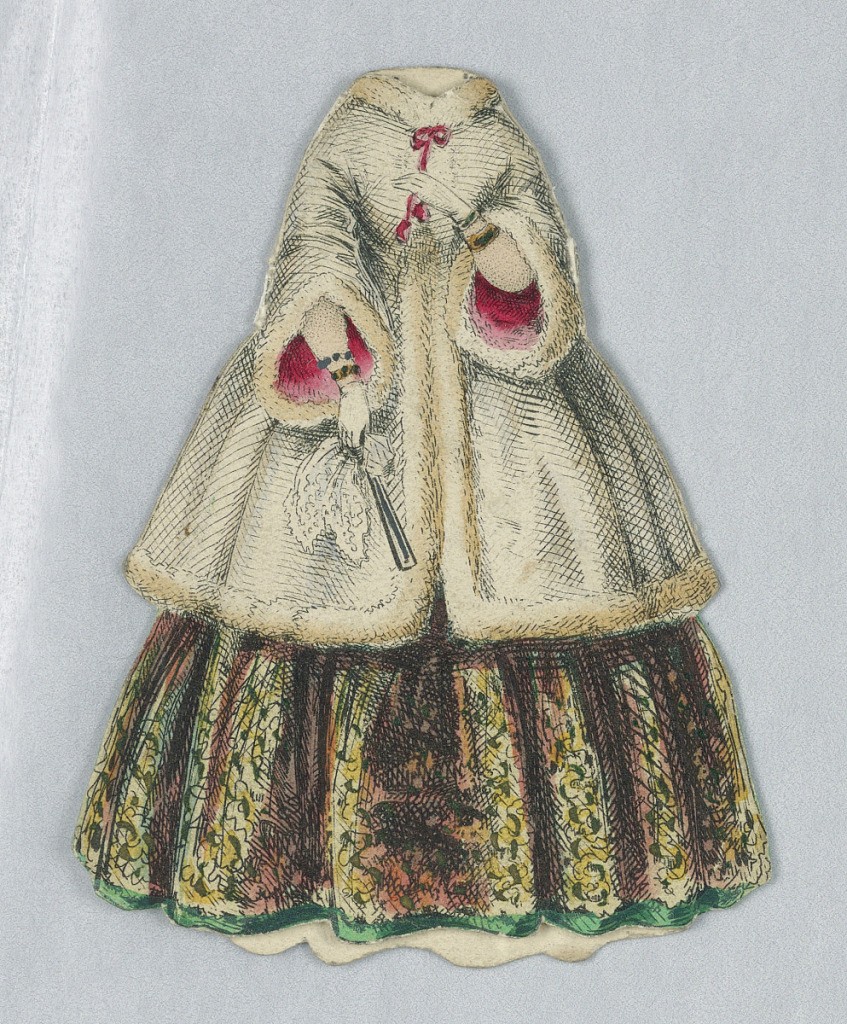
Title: Paper Doll Costume in White Fur with Pink Bow
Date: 1876–80
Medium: Lithograph, brush and watercolor on cream heavy wove paper
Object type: Pring
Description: White fur lined coat with fur lining and pink bow at collar. A glimmer of her emerald and gold full skirt peek out from under her coat.  Her white gloved hands hold a fan and a handkerchief.  Both the front and back of this outfit represented.